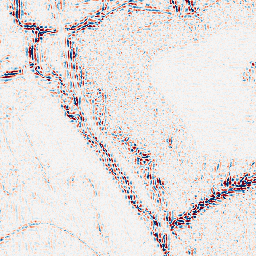
Category: wavelet
Decomposition family: wavelet_dwt
Decomposition parameters: wavelet: db4
level: 2
Upsampling method: regularized
Upsampling parameters: scale: 4
lambda_reg: 0.01
Upsampling scale: 4